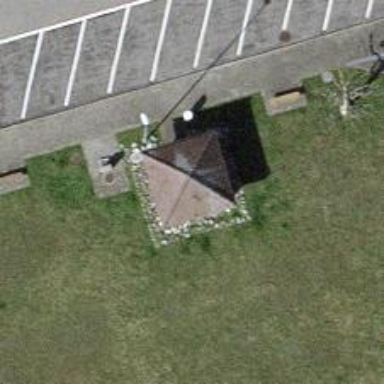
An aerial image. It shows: Picnic table located in leisure land area.